Question: Consider this mockup of my intended output:

The data structure behind this in a Mongo DB looks like this - I did not nest the subcategories inside the document because I still want to be able to update subdocuments atomically - and I also want to allow a dynamic amount of layers below. From what I've seen, Mongo currently does not allow for easy, dynamic access of nested documents.
'''
topmost_category = {
_id : "foo",
category_name : "Example",
parent_category: null,
subcatories: [ "sub_foo1", "sub_foo2", ... ]
}
child_category = {
_id = "sub_foo1",
category_name : "Example 2",
parent_category: "foo",
subcategories: []
}
'''
The underlying HTML consists simply of nested -branches. The currently selected category gets an "active" class, and the icons in front are named "icon-folder-close" and "icon-folder-open" ('<i class="icon-folder-close"></i>').
Now, I could use the answer to <URL>?
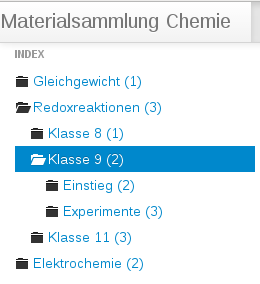
Answer: You can see the implementation of a very similar approach to that described by Hubert here:
<URL>
It's the code to the (working) category browser functionality of the wiki (you can see a demo there).
The main difference to Hubert's answer is that it uses a publish/subscribe with a session variable to fetch the data of opened children in real time.